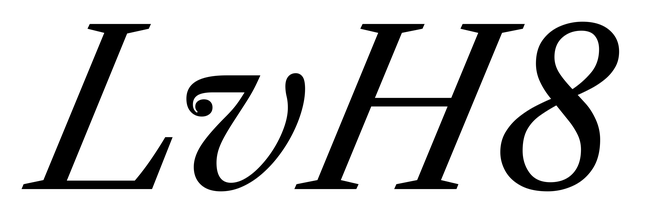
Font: LibreCaslonText-Italic_Italic